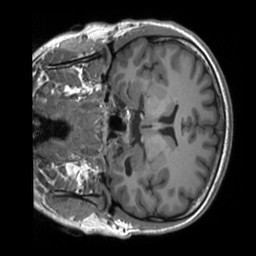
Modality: T1w
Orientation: coronal
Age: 22
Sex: male
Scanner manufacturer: siemens
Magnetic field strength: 3 T
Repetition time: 2.3 s
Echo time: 0.00232 s